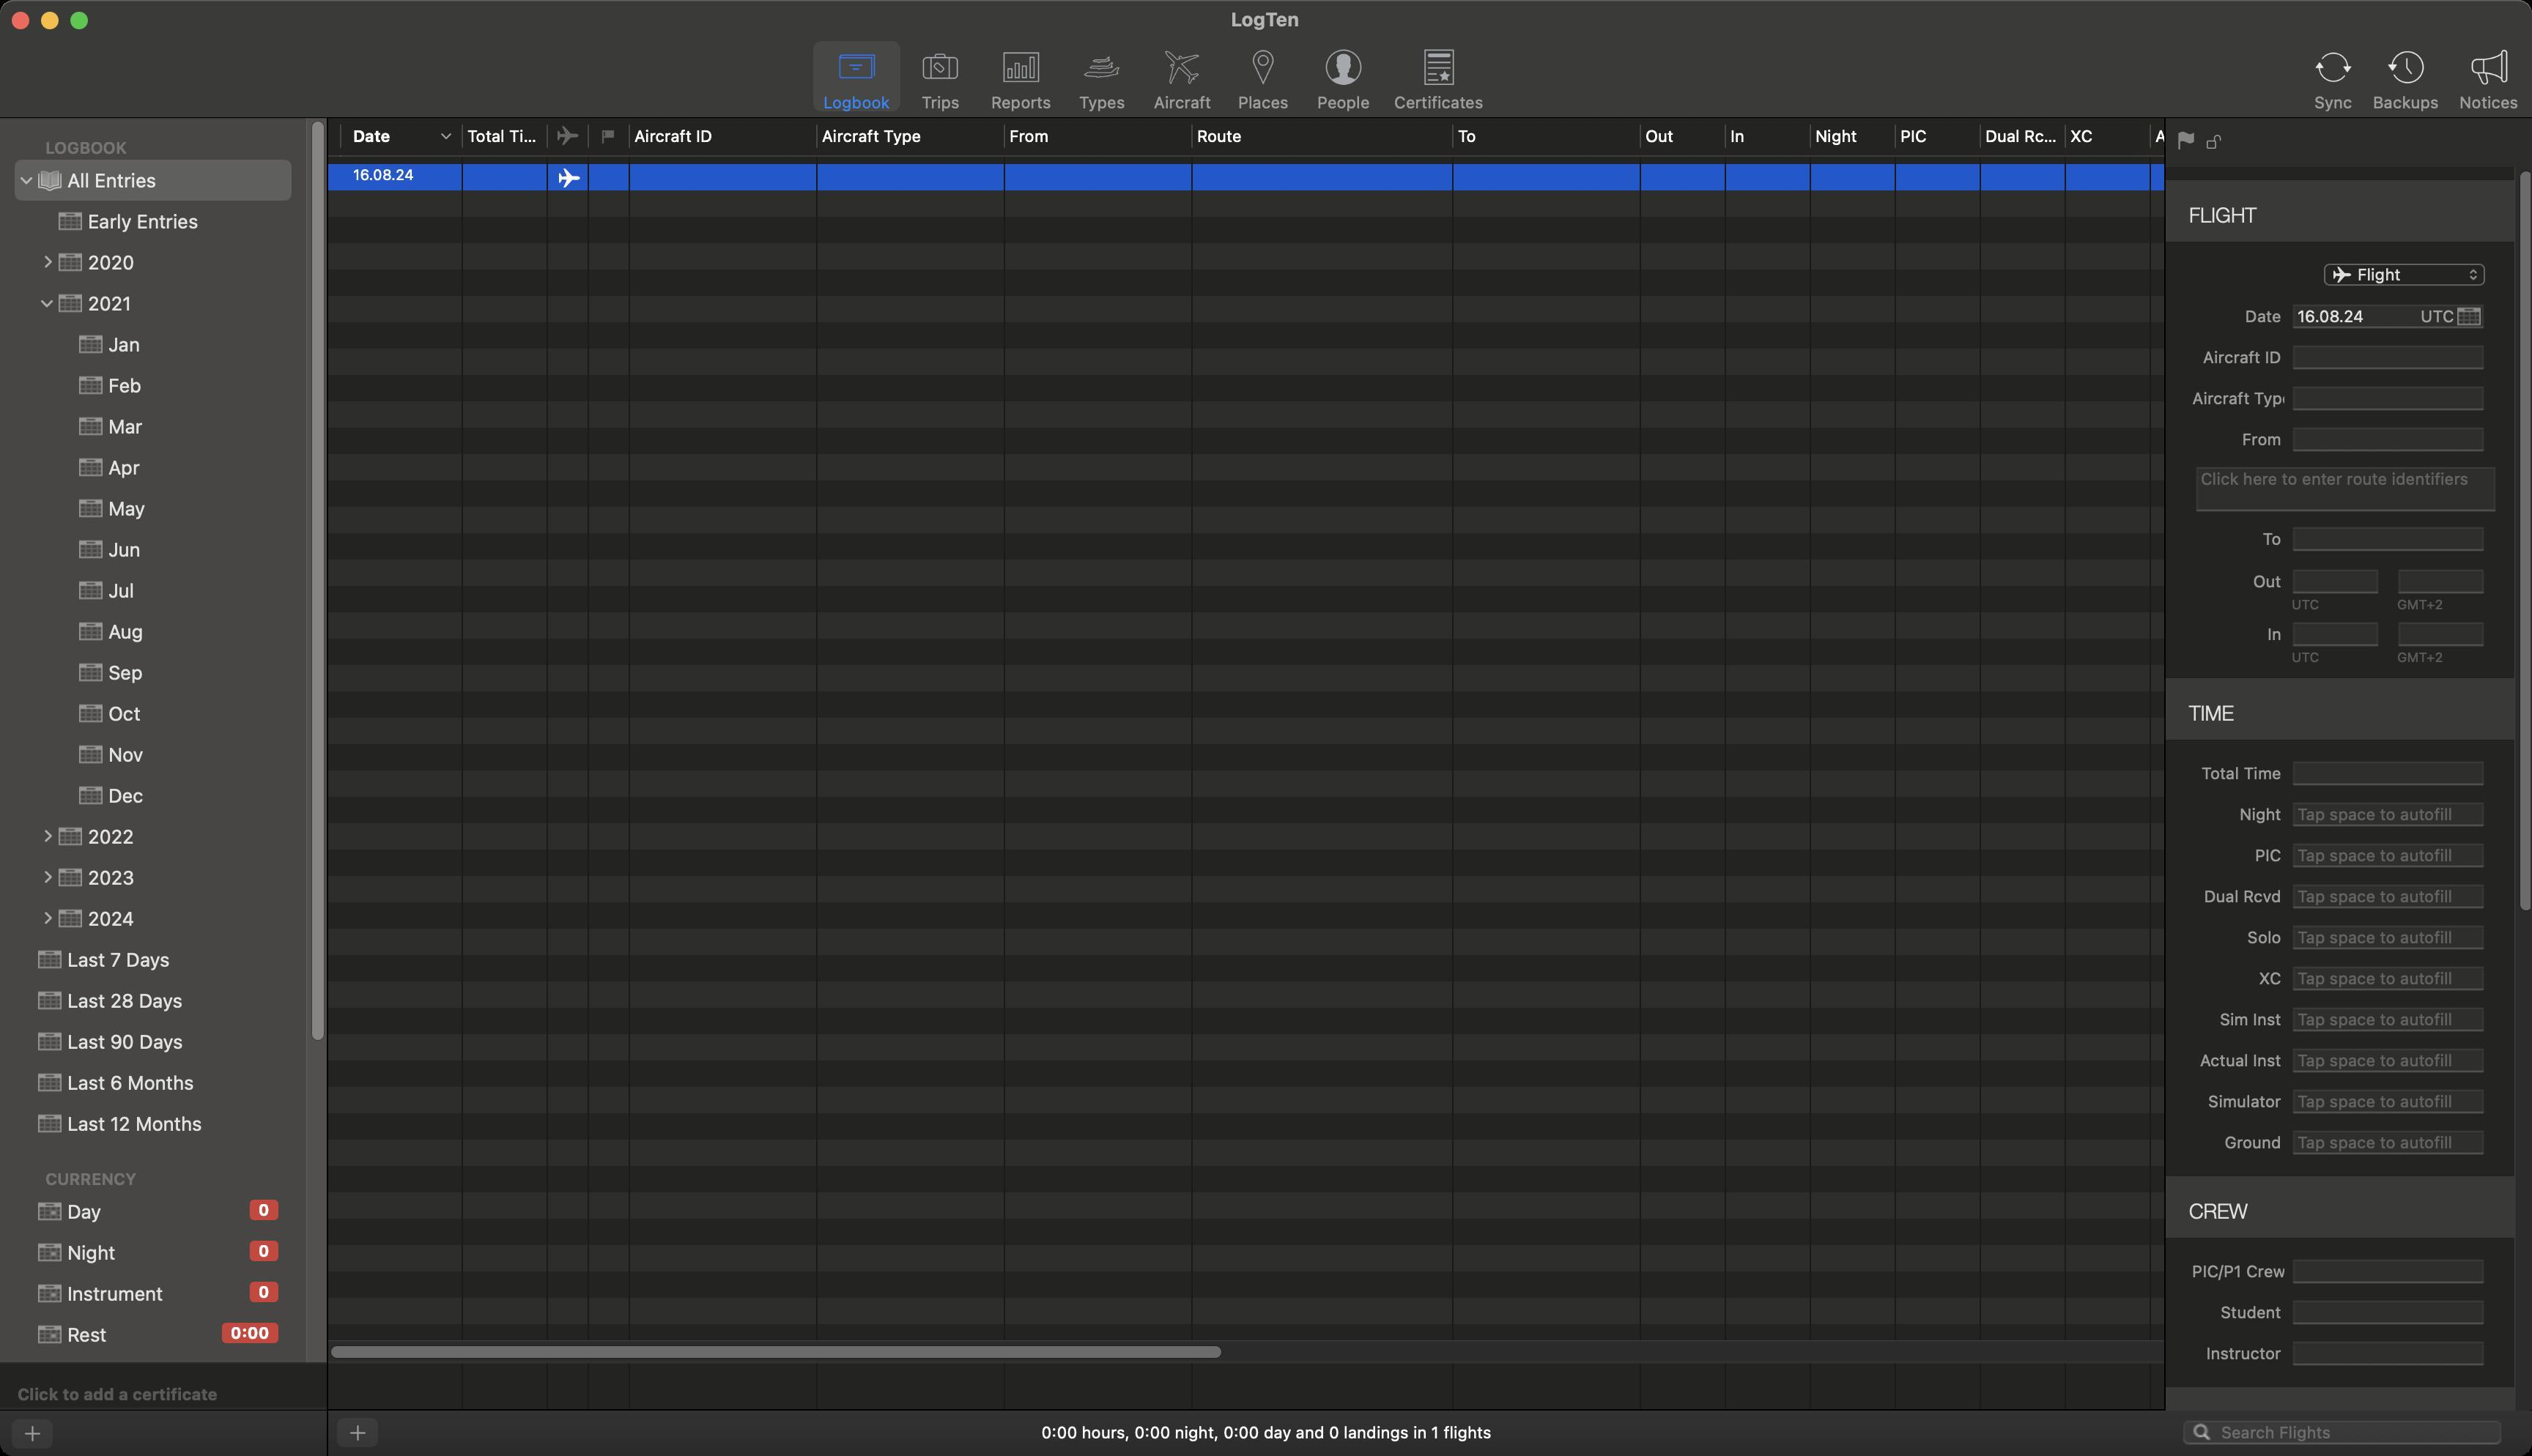
Accessibility tree:
{"name": "LogTen", "role": "AXWindow", "description": null, "role_description": "standard window", "value": null, "position": "0.00;38.00", "size": "1728;994", "children": [{"name": null, "role": "AXSplitGroup", "description": null, "role_description": "split group", "value": null, "position": "0.00;80.00", "size": "1728;914", "children": [{"name": null, "role": "AXGroup", "description": null, "role_description": "group", "value": null, "position": "-7.00;928.00", "size": "234;4", "children": []}, {"name": null, "role": "AXScrollArea", "description": null, "role_description": "scroll area", "value": null, "position": "0.00;80.00", "size": "224;850", "children": [{"name": null, "role": "AXOutline", "description": null, "role_description": "outline", "value": null, "position": "0.00;80.00", "size": "209;1143", "children": [{"name": null, "role": "AXRow", "description": null, "role_description": "outline row", "value": null, "position": "0.00;90.00", "size": "209;19", "children": [{"name": null, "role": "AXStaticText", "description": null, "role_description": "text", "value": "LOGBOOK", "position": "29.00;90.00", "size": "164;19", "children": []}]}, {"name": null, "role": "AXRow", "description": null, "role_description": "outline row", "value": null, "position": "0.00;109.00", "size": "209;28", "children": [{"name": null, "role": "AXGroup", "description": null, "role_description": "group", "value": null, "position": "10.00;109.00", "size": "189;28", "children": [{"name": null, "role": "AXDisclosureTriangle", "description": null, "role_description": "disclosure triangle", "value": 1, "position": "12.00;109.00", "size": "13;28", "children": []}, {"name": null, "role": "AXStaticText", "description": null, "role_description": "text", "value": "All Entries", "position": "25.00;109.00", "size": "168;28", "children": []}]}]}, {"name": null, "role": "AXRow", "description": null, "role_description": "outline row", "value": null, "position": "0.00;137.00", "size": "209;28", "children": [{"name": null, "role": "AXStaticText", "description": null, "role_description": "text", "value": "Early Entries", "position": "39.00;137.00", "size": "154;28", "children": []}]}, {"name": null, "role": "AXRow", "description": null, "role_description": "outline row", "value": null, "position": "0.00;165.00", "size": "209;28", "children": [{"name": null, "role": "AXGroup", "description": null, "role_description": "group", "value": null, "position": "10.00;165.00", "size": "189;28", "children": [{"name": null, "role": "AXDisclosureTriangle", "description": null, "role_description": "disclosure triangle", "value": 0, "position": "26.00;165.00", "size": "13;28", "children": []}, {"name": null, "role": "AXStaticText", "description": null, "role_description": "text", "value": "2020", "position": "39.00;165.00", "size": "154;28", "children": []}]}]}, {"name": null, "role": "AXRow", "description": null, "role_description": "outline row", "value": null, "position": "0.00;193.00", "size": "209;28", "children": [{"name": null, "role": "AXGroup", "description": null, "role_description": "group", "value": null, "position": "10.00;193.00", "size": "189;28", "children": [{"name": null, "role": "AXDisclosureTriangle", "description": null, "role_description": "disclosure triangle", "value": 1, "position": "26.00;193.00", "size": "13;28", "children": []}, {"name": null, "role": "AXStaticText", "description": null, "role_description": "text", "value": "2021", "position": "39.00;193.00", "size": "154;28", "children": []}]}]}, {"name": null, "role": "AXRow", "description": null, "role_description": "outline row", "value": null, "position": "0.00;221.00", "size": "209;28", "children": [{"name": null, "role": "AXStaticText", "description": null, "role_description": "text", "value": "Jan", "position": "53.00;221.00", "size": "140;28", "children": []}]}, {"name": null, "role": "AXRow", "description": null, "role_description": "outline row", "value": null, "position": "0.00;249.00", "size": "209;28", "children": [{"name": null, "role": "AXStaticText", "description": null, "role_description": "text", "value": "Feb", "position": "53.00;249.00", "size": "140;28", "children": []}]}, {"name": null, "role": "AXRow", "description": null, "role_description": "outline row", "value": null, "position": "0.00;277.00", "size": "209;28", "children": [{"name": null, "role": "AXStaticText", "description": null, "role_description": "text", "value": "Mar", "position": "53.00;277.00", "size": "140;28", "children": []}]}, {"name": null, "role": "AXRow", "description": null, "role_description": "outline row", "value": null, "position": "0.00;305.00", "size": "209;28", "children": [{"name": null, "role": "AXStaticText", "description": null, "role_description": "text", "value": "Apr", "position": "53.00;305.00", "size": "140;28", "children": []}]}, {"name": null, "role": "AXRow", "description": null, "role_description": "outline row", "value": null, "position": "0.00;333.00", "size": "209;28", "children": [{"name": null, "role": "AXStaticText", "description": null, "role_description": "text", "value": "May", "position": "53.00;333.00", "size": "140;28", "children": []}]}, {"name": null, "role": "AXRow", "description": null, "role_description": "outline row", "value": null, "position": "0.00;361.00", "size": "209;28", "children": [{"name": null, "role": "AXStaticText", "description": null, "role_description": "text", "value": "Jun", "position": "53.00;361.00", "size": "140;28", "children": []}]}, {"name": null, "role": "AXRow", "description": null, "role_description": "outline row", "value": null, "position": "0.00;389.00", "size": "209;28", "children": [{"name": null, "role": "AXStaticText", "description": null, "role_description": "text", "value": "Jul", "position": "53.00;389.00", "size": "140;28", "children": []}]}, {"name": null, "role": "AXRow", "description": null, "role_description": "outline row", "value": null, "position": "0.00;417.00", "size": "209;28", "children": [{"name": null, "role": "AXStaticText", "description": null, "role_description": "text", "value": "Aug", "position": "53.00;417.00", "size": "140;28", "children": []}]}, {"name": null, "role": "AXRow", "description": null, "role_description": "outline row", "value": null, "position": "0.00;445.00", "size": "209;28", "children": [{"name": null, "role": "AXStaticText", "description": null, "role_description": "text", "value": "Sep", "position": "53.00;445.00", "size": "140;28", "children": []}]}, {"name": null, "role": "AXRow", "description": null, "role_description": "outline row", "value": null, "position": "0.00;473.00", "size": "209;28", "children": [{"name": null, "role": "AXStaticText", "description": null, "role_description": "text", "value": "Oct", "position": "53.00;473.00", "size": "140;28", "children": []}]}, {"name": null, "role": "AXRow", "description": null, "role_description": "outline row", "value": null, "position": "0.00;501.00", "size": "209;28", "children": [{"name": null, "role": "AXStaticText", "description": null, "role_description": "text", "value": "Nov", "position": "53.00;501.00", "size": "140;28", "children": []}]}, {"name": null, "role": "AXRow", "description": null, "role_description": "outline row", "value": null, "position": "0.00;529.00", "size": "209;28", "children": [{"name": null, "role": "AXStaticText", "description": null, "role_description": "text", "value": "Dec", "position": "53.00;529.00", "size": "140;28", "children": []}]}, {"name": null, "role": "AXRow", "description": null, "role_description": "outline row", "value": null, "position": "0.00;557.00", "size": "209;28", "children": [{"name": null, "role": "AXGroup", "description": null, "role_description": "group", "value": null, "position": "10.00;557.00", "size": "189;28", "children": [{"name": null, "role": "AXDisclosureTriangle", "description": null, "role_description": "disclosure triangle", "value": 0, "position": "26.00;557.00", "size": "13;28", "children": []}, {"name": null, "role": "AXStaticText", "description": null, "role_description": "text", "value": "2022", "position": "39.00;557.00", "size": "154;28", "children": []}]}]}, {"name": null, "role": "AXRow", "description": null, "role_description": "outline row", "value": null, "position": "0.00;585.00", "size": "209;28", "children": [{"name": null, "role": "AXGroup", "description": null, "role_description": "group", "value": null, "position": "10.00;585.00", "size": "189;28", "children": [{"name": null, "role": "AXDisclosureTriangle", "description": null, "role_description": "disclosure triangle", "value": 0, "position": "26.00;585.00", "size": "13;28", "children": []}, {"name": null, "role": "AXStaticText", "description": null, "role_description": "text", "value": "2023", "position": "39.00;585.00", "size": "154;28", "children": []}]}]}, {"name": null, "role": "AXRow", "description": null, "role_description": "outline row", "value": null, "position": "0.00;613.00", "size": "209;28", "children": [{"name": null, "role": "AXGroup", "description": null, "role_description": "group", "value": null, "position": "10.00;613.00", "size": "189;28", "children": [{"name": null, "role": "AXDisclosureTriangle", "description": null, "role_description": "disclosure triangle", "value": 0, "position": "26.00;613.00", "size": "13;28", "children": []}, {"name": null, "role": "AXStaticText", "description": null, "role_description": "text", "value": "2024", "position": "39.00;613.00", "size": "154;28", "children": []}]}]}, {"name": null, "role": "AXRow", "description": null, "role_description": "outline row", "value": null, "position": "0.00;641.00", "size": "209;28", "children": [{"name": null, "role": "AXStaticText", "description": null, "role_description": "text", "value": "Last 7 Days", "position": "25.00;641.00", "size": "168;28", "children": []}]}, {"name": null, "role": "AXRow", "description": null, "role_description": "outline row", "value": null, "position": "0.00;669.00", "size": "209;28", "children": [{"name": null, "role": "AXStaticText", "description": null, "role_description": "text", "value": "Last 28 Days", "position": "25.00;669.00", "size": "168;28", "children": []}]}, {"name": null, "role": "AXRow", "description": null, "role_description": "outline row", "value": null, "position": "0.00;697.00", "size": "209;28", "children": [{"name": null, "role": "AXStaticText", "description": null, "role_description": "text", "value": "Last 90 Days", "position": "25.00;697.00", "size": "168;28", "children": []}]}, {"name": null, "role": "AXRow", "description": null, "role_description": "outline row", "value": null, "position": "0.00;725.00", "size": "209;28", "children": [{"name": null, "role": "AXStaticText", "description": null, "role_description": "text", "value": "Last 6 Months", "position": "25.00;725.00", "size": "168;28", "children": []}]}, {"name": null, "role": "AXRow", "description": null, "role_description": "outline row", "value": null, "position": "0.00;753.00", "size": "209;28", "children": [{"name": null, "role": "AXStaticText", "description": null, "role_description": "text", "value": "Last 12 Months", "position": "25.00;753.00", "size": "168;28", "children": []}]}, {"name": null, "role": "AXRow", "description": null, "role_description": "outline row", "value": null, "position": "0.00;794.00", "size": "209;19", "children": [{"name": null, "role": "AXStaticText", "description": null, "role_description": "text", "value": "CURRENCY", "position": "29.00;794.00", "size": "164;19", "children": []}]}, {"name": null, "role": "AXRow", "description": null, "role_description": "outline row", "value": null, "position": "0.00;813.00", "size": "209;28", "children": [{"name": null, "role": "AXStaticText", "description": null, "role_description": "text", "value": "Day", "position": "25.00;813.00", "size": "168;28", "children": []}]}, {"name": null, "role": "AXRow", "description": null, "role_description": "outline row", "value": null, "position": "0.00;841.00", "size": "209;28", "children": [{"name": null, "role": "AXStaticText", "description": null, "role_description": "text", "value": "Night", "position": "25.00;841.00", "size": "168;28", "children": []}]}, {"name": null, "role": "AXRow", "description": null, "role_description": "outline row", "value": null, "position": "0.00;869.00", "size": "209;28", "children": [{"name": null, "role": "AXStaticText", "description": null, "role_description": "text", "value": "Instrument", "position": "25.00;869.00", "size": "168;28", "children": []}]}, {"name": null, "role": "AXRow", "description": null, "role_description": "outline row", "value": null, "position": "0.00;897.00", "size": "209;28", "children": [{"name": null, "role": "AXStaticText", "description": null, "role_description": "text", "value": "Rest", "position": "25.00;897.00", "size": "168;28", "children": []}]}, {"name": null, "role": "AXRow", "description": null, "role_description": "outline row", "value": null, "position": "0.00;938.00", "size": "209;19", "children": [{"name": null, "role": "AXStaticText", "description": null, "role_description": "text", "value": "LIMITS", "position": "29.00;938.00", "size": "164;19", "children": []}]}, {"name": null, "role": "AXRow", "description": null, "role_description": "outline row", "value": null, "position": "0.00;957.00", "size": "209;28", "children": [{"name": null, "role": "AXStaticText", "description": null, "role_description": "text", "value": "Daily Limit (9 hours)", "position": "25.00;957.00", "size": "168;28", "children": []}]}, {"name": null, "role": "AXRow", "description": null, "role_description": "outline row", "value": null, "position": "0.00;985.00", "size": "209;28", "children": [{"name": null, "role": "AXStaticText", "description": null, "role_description": "text", "value": "100 in 672 Hours", "position": "25.00;985.00", "size": "168;28", "children": []}]}, {"name": null, "role": "AXRow", "description": null, "role_description": "outline row", "value": null, "position": "0.00;1013.00", "size": "209;28", "children": [{"name": null, "role": "AXStaticText", "description": null, "role_description": "text", "value": "365 Days", "position": "25.00;1013.00", "size": "168;28", "children": []}]}, {"name": null, "role": "AXRow", "description": null, "role_description": "outline row", "value": null, "position": "0.00;1041.00", "size": "209;28", "children": [{"name": null, "role": "AXStaticText", "description": null, "role_description": "text", "value": "28 Days", "position": "25.00;1041.00", "size": "168;28", "children": []}]}, {"name": null, "role": "AXRow", "description": null, "role_description": "outline row", "value": null, "position": "0.00;1069.00", "size": "209;28", "children": [{"name": null, "role": "AXStaticText", "description": null, "role_description": "text", "value": "12 Months", "position": "25.00;1069.00", "size": "168;28", "children": []}]}, {"name": null, "role": "AXRow", "description": null, "role_description": "outline row", "value": null, "position": "0.00;1097.00", "size": "209;28", "children": [{"name": null, "role": "AXStaticText", "description": null, "role_description": "text", "value": "168 Hours - Duty", "position": "25.00;1097.00", "size": "168;28", "children": []}]}, {"name": null, "role": "AXRow", "description": null, "role_description": "outline row", "value": null, "position": "0.00;1125.00", "size": "209;28", "children": [{"name": null, "role": "AXStaticText", "description": null, "role_description": "text", "value": "672 Hours - Duty", "position": "25.00;1125.00", "size": "168;28", "children": []}]}, {"name": null, "role": "AXRow", "description": null, "role_description": "outline row", "value": null, "position": "0.00;1153.00", "size": "209;28", "children": [{"name": null, "role": "AXStaticText", "description": null, "role_description": "text", "value": "Daily Dual Given", "position": "25.00;1153.00", "size": "168;28", "children": []}]}, {"name": null, "role": "AXRow", "description": null, "role_description": "outline row", "value": null, "position": "0.00;1194.00", "size": "209;19", "children": [{"name": null, "role": "AXStaticText", "description": null, "role_description": "text", "value": "SMART GROUPS", "position": "29.00;1194.00", "size": "164;19", "children": []}]}, {"name": null, "role": "AXColumn", "description": null, "role_description": "column", "value": null, "position": "10.00;80.00", "size": "189;1143", "children": []}]}, {"name": null, "role": "AXScrollBar", "description": null, "role_description": "scroll bar", "value": 0.0, "position": "209.00;80.00", "size": "15;850", "children": [{"name": null, "role": "AXValueIndicator", "description": null, "role_description": "value indicator", "value": 0.0, "position": "209.00;82.00", "size": "15;629", "children": []}, {"name": null, "role": "AXButton", "description": null, "role_description": "increment arrow button", "value": null, "position": "209.00;80.00", "size": "0;0", "children": []}, {"name": null, "role": "AXButton", "description": null, "role_description": "decrement arrow button", "value": null, "position": "209.00;80.00", "size": "0;0", "children": []}, {"name": null, "role": "AXButton", "description": null, "role_description": "increment page button", "value": null, "position": "209.00;711.50", "size": "15;218", "children": []}, {"name": null, "role": "AXButton", "description": null, "role_description": "decrement page button", "value": null, "position": "209.00;80.00", "size": "15;2", "children": []}]}]}, {"name": null, "role": "AXScrollArea", "description": null, "role_description": "scroll area", "value": null, "position": "-2.00;931.00", "size": "227;30", "children": [{"name": null, "role": "AXOutline", "description": null, "role_description": "outline", "value": null, "position": "-2.00;931.00", "size": "227;30", "children": [{"name": null, "role": "AXColumn", "description": null, "role_description": "column", "value": null, "position": "8.00;931.00", "size": "207;30", "children": []}]}]}, {"name": null, "role": "AXGroup", "description": null, "role_description": "group", "value": null, "position": "-3.00;928.00", "size": "227;66", "children": [{"name": null, "role": "AXStaticText", "description": null, "role_description": "text", "value": "", "position": "10.00;933.00", "size": "182;14", "children": []}, {"name": "", "role": "AXButton", "description": "follow link", "role_description": "button", "value": null, "position": "1.00;931.00", "size": "216;29", "children": []}, {"name": null, "role": "AXStaticText", "description": null, "role_description": "text", "value": "", "position": "10.00;945.00", "size": "182;14", "children": []}, {"name": "", "role": "AXMenuButton", "description": "add", "role_description": "menu button", "value": null, "position": "6.00;967.00", "size": "32;25", "children": []}]}, {"name": null, "role": "AXSplitter", "description": null, "role_description": "splitter", "value": 223.0, "position": "223.00;80.00", "size": "1;914", "children": []}, {"name": null, "role": "AXSplitGroup", "description": null, "role_description": "split group", "value": null, "position": "224.00;80.00", "size": "1503;883", "children": [{"name": null, "role": "AXSplitGroup", "description": null, "role_description": "split group", "value": null, "position": "224.00;80.00", "size": "1253;883", "children": [{"name": null, "role": "AXScrollArea", "description": null, "role_description": "scroll area", "value": null, "position": "223.00;931.00", "size": "1255;31", "children": [{"name": null, "role": "AXTable", "description": null, "role_description": "table", "value": null, "position": "223.00;931.00", "size": "2575;33", "children": [{"name": null, "role": "AXRow", "description": null, "role_description": "table row", "value": null, "position": "223.00;936.00", "size": "2575;18", "children": [{"name": null, "role": "AXTextField", "description": null, "role_description": "text field", "value": "", "position": "239.00;937.00", "size": "75;16", "children": []}, {"name": null, "role": "AXTextField", "description": null, "role_description": "text field", "value": "", "position": "317.00;937.00", "size": "55;16", "children": []}, {"name": null, "role": "AXTextField", "description": null, "role_description": "text field", "value": "", "position": "375.00;937.00", "size": "25;16", "children": []}, {"name": null, "role": "AXTextField", "description": null, "role_description": "text field", "value": "", "position": "403.00;937.00", "size": "25;16", "children": []}, {"name": null, "role": "AXTextField", "description": null, "role_description": "text field", "value": "", "position": "431.00;937.00", "size": "125;16", "children": []}, {"name": null, "role": "AXTextField", "description": null, "role_description": "text field", "value": "", "position": "559.00;937.00", "size": "125;16", "children": []}, {"name": null, "role": "AXTextField", "description": null, "role_description": "text field", "value": "", "position": "687.00;937.00", "size": "125;16", "children": []}, {"name": null, "role": "AXTextField", "description": null, "role_description": "text field", "value": "", "position": "815.00;937.00", "size": "175;16", "children": []}, {"name": null, "role": "AXTextField", "description": null, "role_description": "text field", "value": "", "position": "993.00;937.00", "size": "125;16", "children": []}, {"name": null, "role": "AXTextField", "description": null, "role_description": "text field", "value": "", "position": "1121.00;937.00", "size": "55;16", "children": []}, {"name": null, "role": "AXTextField", "description": null, "role_description": "text field", "value": "", "position": "1179.00;937.00", "size": "55;16", "children": []}, {"name": null, "role": "AXTextField", "description": null, "role_description": "text field", "value": "", "position": "1237.00;937.00", "size": "55;16", "children": []}, {"name": null, "role": "AXTextField", "description": null, "role_description": "text field", "value": "", "position": "1295.00;937.00", "size": "55;16", "children": []}, {"name": null, "role": "AXTextField", "description": null, "role_description": "text field", "value": "", "position": "1353.00;937.00", "size": "55;16", "children": []}, {"name": null, "role": "AXTextField", "description": null, "role_description": "text field", "value": "", "position": "1411.00;937.00", "size": "55;16", "children": []}, {"name": null, "role": "AXTextField", "description": null, "role_description": "text field", "value": "", "position": "1469.00;937.00", "size": "55;16", "children": []}, {"name": null, "role": "AXTextField", "description": null, "role_description": "text field", "value": "", "position": "1527.00;937.00", "size": "55;16", "children": []}, {"name": null, "role": "AXTextField", "description": null, "role_description": "text field", "value": "", "position": "1585.00;937.00", "size": "55;16", "children": []}, {"name": null, "role": "AXTextField", "description": null, "role_description": "text field", "value": "", "position": "1643.00;937.00", "size": "55;16", "children": []}, {"name": null, "role": "AXTextField", "description": null, "role_description": "text field", "value": "", "position": "1701.00;937.00", "size": "55;16", "children": []}, {"name": null, "role": "AXTextField", "description": null, "role_description": "text field", "value": "", "position": "1759.00;937.00", "size": "55;16", "children": []}, {"name": null, "role": "AXTextField", "description": null, "role_description": "text field", "value": "", "position": "1817.00;937.00", "size": "55;16", "children": []}, {"name": null, "role": "AXTextField", "description": null, "role_description": "text field", "value": "", "position": "1875.00;937.00", "size": "55;16", "children": []}, {"name": null, "role": "AXTextField", "description": null, "role_description": "text field", "value": "", "position": "1933.00;937.00", "size": "55;16", "children": []}, {"name": null, "role": "AXTextField", "description": null, "role_description": "text field", "value": "", "position": "1991.00;937.00", "size": "55;16", "children": []}, {"name": null, "role": "AXTextField", "description": null, "role_description": "text field", "value": "", "position": "2049.00;937.00", "size": "55;16", "children": []}, {"name": null, "role": "AXTextField", "description": null, "role_description": "text field", "value": "", "position": "2107.00;937.00", "size": "55;16", "children": []}, {"name": null, "role": "AXTextField", "description": null, "role_description": "text field", "value": "", "position": "2165.00;937.00", "size": "125;16", "children": []}, {"name": null, "role": "AXTextField", "description": null, "role_description": "text field", "value": "", "position": "2293.00;937.00", "size": "125;16", "children": []}, {"name": null, "role": "AXTextField", "description": null, "role_description": "text field", "value": "", "position": "2421.00;937.00", "size": "125;16", "children": []}, {"name": null, "role": "AXTextField", "description": null, "role_description": "text field", "value": "", "position": "2549.00;937.00", "size": "175;16", "children": []}, {"name": null, "role": "AXTextField", "description": null, "role_description": "text field", "value": "", "position": "2727.00;937.00", "size": "55;16", "children": []}]}, {"name": null, "role": "AXColumn", "description": null, "role_description": "column", "value": null, "position": "233.00;931.00", "size": "83;33", "children": []}, {"name": null, "role": "AXColumn", "description": null, "role_description": "column", "value": null, "position": "316.00;931.00", "size": "58;33", "children": []}, {"name": null, "role": "AXColumn", "description": null, "role_description": "column", "value": null, "position": "374.00;931.00", "size": "28;33", "children": []}, {"name": null, "role": "AXColumn", "description": null, "role_description": "column", "value": null, "position": "402.00;931.00", "size": "28;33", "children": []}, {"name": null, "role": "AXColumn", "description": null, "role_description": "column", "value": null, "position": "430.00;931.00", "size": "128;33", "children": []}, {"name": null, "role": "AXColumn", "description": null, "role_description": "column", "value": null, "position": "558.00;931.00", "size": "128;33", "children": []}, {"name": null, "role": "AXColumn", "description": null, "role_description": "column", "value": null, "position": "686.00;931.00", "size": "128;33", "children": []}, {"name": null, "role": "AXColumn", "description": null, "role_description": "column", "value": null, "position": "814.00;931.00", "size": "178;33", "children": []}, {"name": null, "role": "AXColumn", "description": null, "role_description": "column", "value": null, "position": "992.00;931.00", "size": "128;33", "children": []}, {"name": null, "role": "AXColumn", "description": null, "role_description": "column", "value": null, "position": "1120.00;931.00", "size": "58;33", "children": []}, {"name": null, "role": "AXColumn", "description": null, "role_description": "column", "value": null, "position": "1178.00;931.00", "size": "58;33", "children": []}, {"name": null, "role": "AXColumn", "description": null, "role_description": "column", "value": null, "position": "1236.00;931.00", "size": "58;33", "children": []}, {"name": null, "role": "AXColumn", "description": null, "role_description": "column", "value": null, "position": "1294.00;931.00", "size": "58;33", "children": []}, {"name": null, "role": "AXColumn", "description": null, "role_description": "column", "value": null, "position": "1352.00;931.00", "size": "58;33", "children": []}, {"name": null, "role": "AXColumn", "description": null, "role_description": "column", "value": null, "position": "1410.00;931.00", "size": "58;33", "children": []}, {"name": null, "role": "AXColumn", "description": null, "role_description": "column", "value": null, "position": "1468.00;931.00", "size": "58;33", "children": []}, {"name": null, "role": "AXColumn", "description": null, "role_description": "column", "value": null, "position": "1526.00;931.00", "size": "58;33", "children": []}, {"name": null, "role": "AXColumn", "description": null, "role_description": "column", "value": null, "position": "1584.00;931.00", "size": "58;33", "children": []}, {"name": null, "role": "AXColumn", "description": null, "role_description": "column", "value": null, "position": "1642.00;931.00", "size": "58;33", "children": []}, {"name": null, "role": "AXColumn", "description": null, "role_description": "column", "value": null, "position": "1700.00;931.00", "size": "58;33", "children": []}, {"name": null, "role": "AXColumn", "description": null, "role_description": "column", "value": null, "position": "1758.00;931.00", "size": "58;33", "children": []}, {"name": null, "role": "AXColumn", "description": null, "role_description": "column", "value": null, "position": "1816.00;931.00", "size": "58;33", "children": []}, {"name": null, "role": "AXColumn", "description": null, "role_description": "column", "value": null, "position": "1874.00;931.00", "size": "58;33", "children": []}, {"name": null, "role": "AXColumn", "description": null, "role_description": "column", "value": null, "position": "1932.00;931.00", "size": "58;33", "children": []}, {"name": null, "role": "AXColumn", "description": null, "role_description": "column", "value": null, "position": "1990.00;931.00", "size": "58;33", "children": []}, {"name": null, "role": "AXColumn", "description": null, "role_description": "column", "value": null, "position": "2048.00;931.00", "size": "58;33", "children": []}, {"name": null, "role": "AXColumn", "description": null, "role_description": "column", "value": null, "position": "2106.00;931.00", "size": "58;33", "children": []}, {"name": null, "role": "AXColumn", "description": null, "role_description": "column", "value": null, "position": "2164.00;931.00", "size": "128;33", "children": []}, {"name": null, "role": "AXColumn", "description": null, "role_description": "column", "value": null, "position": "2292.00;931.00", "size": "128;33", "children": []}, {"name": null, "role": "AXColumn", "description": null, "role_description": "column", "value": null, "position": "2420.00;931.00", "size": "128;33", "children": []}, {"name": null, "role": "AXColumn", "description": null, "role_description": "column", "value": null, "position": "2548.00;931.00", "size": "178;33", "children": []}, {"name": null, "role": "AXColumn", "description": null, "role_description": "column", "value": null, "position": "2726.00;931.00", "size": "62;33", "children": []}]}]}, {"name": null, "role": "AXScrollArea", "description": null, "role_description": "scroll area", "value": null, "position": "223.00;79.00", "size": "1255;851", "children": [{"name": null, "role": "AXTable", "description": null, "role_description": "table", "value": null, "position": "223.00;107.00", "size": "2575;808", "children": [{"name": null, "role": "AXRow", "description": null, "role_description": "table row", "value": null, "position": "223.00;112.00", "size": "2575;18", "children": [{"name": null, "role": "AXTextField", "description": null, "role_description": "text field", "value": "16.08.24", "position": "239.00;113.00", "size": "75;16", "children": []}, {"name": null, "role": "AXTextField", "description": null, "role_description": "text field", "value": "", "position": "317.00;113.00", "size": "55;16", "children": []}, {"name": null, "role": "AXImage", "description": "airplane mode", "role_description": "image", "value": null, "position": "375.00;113.00", "size": "25;16", "children": []}, {"name": null, "role": "AXImage", "description": "", "role_description": "image", "value": null, "position": "403.00;113.00", "size": "25;16", "children": []}, {"name": null, "role": "AXTextField", "description": null, "role_description": "text field", "value": "", "position": "431.00;113.00", "size": "125;16", "children": []}, {"name": null, "role": "AXTextField", "description": null, "role_description": "text field", "value": "", "position": "559.00;113.00", "size": "125;16", "children": []}, {"name": null, "role": "AXTextField", "description": null, "role_description": "text field", "value": "", "position": "687.00;113.00", "size": "125;16", "children": []}, {"name": null, "role": "AXStaticText", "description": null, "role_description": "text", "value": null, "position": "815.00;113.00", "size": "175;16", "children": []}, {"name": null, "role": "AXTextField", "description": null, "role_description": "text field", "value": "", "position": "993.00;113.00", "size": "125;16", "children": []}, {"name": null, "role": "AXTextField", "description": null, "role_description": "text field", "value": "", "position": "1121.00;113.00", "size": "55;16", "children": []}, {"name": null, "role": "AXTextField", "description": null, "role_description": "text field", "value": "", "position": "1179.00;113.00", "size": "55;16", "children": []}, {"name": null, "role": "AXTextField", "description": null, "role_description": "text field", "value": "", "position": "1237.00;113.00", "size": "55;16", "children": []}, {"name": null, "role": "AXTextField", "description": null, "role_description": "text field", "value": "", "position": "1295.00;113.00", "size": "55;16", "children": []}, {"name": null, "role": "AXTextField", "description": null, "role_description": "text field", "value": "", "position": "1353.00;113.00", "size": "55;16", "children": []}, {"name": null, "role": "AXTextField", "description": null, "role_description": "text field", "value": "", "position": "1411.00;113.00", "size": "55;16", "children": []}, {"name": null, "role": "AXTextField", "description": null, "role_description": "text field", "value": "", "position": "1469.00;113.00", "size": "55;16", "children": []}, {"name": null, "role": "AXTextField", "description": null, "role_description": "text field", "value": "", "position": "1527.00;113.00", "size": "55;16", "children": []}, {"name": null, "role": "AXTextField", "description": null, "role_description": "text field", "value": "", "position": "1585.00;113.00", "size": "55;16", "children": []}, {"name": null, "role": "AXTextField", "description": null, "role_description": "text field", "value": "", "position": "1643.00;113.00", "size": "55;16", "children": []}, {"name": null, "role": "AXTextField", "description": null, "role_description": "text field", "value": "", "position": "1701.00;113.00", "size": "55;16", "children": []}, {"name": null, "role": "AXTextField", "description": null, "role_description": "text field", "value": "", "position": "1759.00;113.00", "size": "55;16", "children": []}, {"name": null, "role": "AXTextField", "description": null, "role_description": "text field", "value": "", "position": "1817.00;113.00", "size": "55;16", "children": []}, {"name": null, "role": "AXTextField", "description": null, "role_description": "text field", "value": "", "position": "1875.00;113.00", "size": "55;16", "children": []}, {"name": null, "role": "AXTextField", "description": null, "role_description": "text field", "value": "", "position": "1933.00;113.00", "size": "55;16", "children": []}, {"name": null, "role": "AXTextField", "description": null, "role_description": "text field", "value": "", "position": "1991.00;113.00", "size": "55;16", "children": []}, {"name": null, "role": "AXTextField", "description": null, "role_description": "text field", "value": "", "position": "2049.00;113.00", "size": "55;16", "children": []}, {"name": null, "role": "AXTextField", "description": null, "role_description": "text field", "value": "", "position": "2107.00;113.00", "size": "55;16", "children": []}, {"name": null, "role": "AXTextField", "description": null, "role_description": "text field", "value": "", "position": "2165.00;113.00", "size": "125;16", "children": []}, {"name": null, "role": "AXTextField", "description": null, "role_description": "text field", "value": "", "position": "2293.00;113.00", "size": "125;16", "children": []}, {"name": null, "role": "AXTextField", "description": null, "role_description": "text field", "value": "", "position": "2421.00;113.00", "size": "125;16", "children": []}, {"name": null, "role": "AXTextField", "description": null, "role_description": "text field", "value": "", "position": "2549.00;113.00", "size": "175;16", "children": []}, {"name": "", "role": "AXCheckBox", "description": null, "role_description": "checkbox", "value": 0, "position": "2727.00;113.00", "size": "55;16", "children": []}]}, {"name": null, "role": "AXColumn", "description": null, "role_description": "column", "value": null, "position": "233.00;107.00", "size": "83;808", "children": []}, {"name": null, "role": "AXColumn", "description": null, "role_description": "column", "value": null, "position": "316.00;107.00", "size": "58;808", "children": []}, {"name": null, "role": "AXColumn", "description": null, "role_description": "column", "value": null, "position": "374.00;107.00", "size": "28;808", "children": []}, {"name": null, "role": "AXColumn", "description": null, "role_description": "column", "value": null, "position": "402.00;107.00", "size": "28;808", "children": []}, {"name": null, "role": "AXColumn", "description": null, "role_description": "column", "value": null, "position": "430.00;107.00", "size": "128;808", "children": []}, {"name": null, "role": "AXColumn", "description": null, "role_description": "column", "value": null, "position": "558.00;107.00", "size": "128;808", "children": []}, {"name": null, "role": "AXColumn", "description": null, "role_description": "column", "value": null, "position": "686.00;107.00", "size": "128;808", "children": []}, {"name": null, "role": "AXColumn", "description": null, "role_description": "column", "value": null, "position": "814.00;107.00", "size": "178;808", "children": []}, {"name": null, "role": "AXColumn", "description": null, "role_description": "column", "value": null, "position": "992.00;107.00", "size": "128;808", "children": []}, {"name": null, "role": "AXColumn", "description": null, "role_description": "column", "value": null, "position": "1120.00;107.00", "size": "58;808", "children": []}, {"name": null, "role": "AXColumn", "description": null, "role_description": "column", "value": null, "position": "1178.00;107.00", "size": "58;808", "children": []}, {"name": null, "role": "AXColumn", "description": null, "role_description": "column", "value": null, "position": "1236.00;107.00", "size": "58;808", "children": []}, {"name": null, "role": "AXColumn", "description": null, "role_description": "column", "value": null, "position": "1294.00;107.00", "size": "58;808", "children": []}, {"name": null, "role": "AXColumn", "description": null, "role_description": "column", "value": null, "position": "1352.00;107.00", "size": "58;808", "children": []}, {"name": null, "role": "AXColumn", "description": null, "role_description": "column", "value": null, "position": "1410.00;107.00", "size": "58;808", "children": []}, {"name": null, "role": "AXColumn", "description": null, "role_description": "column", "value": null, "position": "1468.00;107.00", "size": "58;808", "children": []}, {"name": null, "role": "AXColumn", "description": null, "role_description": "column", "value": null, "position": "1526.00;107.00", "size": "58;808", "children": []}, {"name": null, "role": "AXColumn", "description": null, "role_description": "column", "value": null, "position": "1584.00;107.00", "size": "58;808", "children": []}, {"name": null, "role": "AXColumn", "description": null, "role_description": "column", "value": null, "position": "1642.00;107.00", "size": "58;808", "children": []}, {"name": null, "role": "AXColumn", "description": null, "role_description": "column", "value": null, "position": "1700.00;107.00", "size": "58;808", "children": []}, {"name": null, "role": "AXColumn", "description": null, "role_description": "column", "value": null, "position": "1758.00;107.00", "size": "58;808", "children": []}, {"name": null, "role": "AXColumn", "description": null, "role_description": "column", "value": null, "position": "1816.00;107.00", "size": "58;808", "children": []}, {"name": null, "role": "AXColumn", "description": null, "role_description": "column", "value": null, "position": "1874.00;107.00", "size": "58;808", "children": []}, {"name": null, "role": "AXColumn", "description": null, "role_description": "column", "value": null, "position": "1932.00;107.00", "size": "58;808", "children": []}, {"name": null, "role": "AXColumn", "description": null, "role_description": "column", "value": null, "position": "1990.00;107.00", "size": "58;808", "children": []}, {"name": null, "role": "AXColumn", "description": null, "role_description": "column", "value": null, "position": "2048.00;107.00", "size": "58;808", "children": []}, {"name": null, "role": "AXColumn", "description": null, "role_description": "column", "value": null, "position": "2106.00;107.00", "size": "58;808", "children": []}, {"name": null, "role": "AXColumn", "description": null, "role_description": "column", "value": null, "position": "2164.00;107.00", "size": "128;808", "children": []}, {"name": null, "role": "AXColumn", "description": null, "role_description": "column", "value": null, "position": "2292.00;107.00", "size": "128;808", "children": []}, {"name": null, "role": "AXColumn", "description": null, "role_description": "column", "value": null, "position": "2420.00;107.00", "size": "128;808", "children": []}, {"name": null, "role": "AXColumn", "description": null, "role_description": "column", "value": null, "position": "2548.00;107.00", "size": "178;808", "children": []}, {"name": null, "role": "AXColumn", "description": null, "role_description": "column", "value": null, "position": "2726.00;107.00", "size": "62;808", "children": []}, {"name": null, "role": "AXGroup", "description": null, "role_description": "group", "value": null, "position": "223.00;79.00", "size": "2575;28", "children": [{"name": "Date", "role": "AXButton", "description": null, "role_description": "sort button", "value": null, "position": "233.00;79.00", "size": "83;28", "children": []}, {"name": "Total_Time", "role": "AXButton", "description": null, "role_description": "sort button", "value": null, "position": "316.00;79.00", "size": "58;28", "children": []}, {"name": "", "role": "AXButton", "description": null, "role_description": "sort button", "value": null, "position": "374.00;79.00", "size": "28;28", "children": []}, {"name": "", "role": "AXButton", "description": null, "role_description": "sort button", "value": null, "position": "402.00;79.00", "size": "28;28", "children": []}, {"name": "Aircraft_ID", "role": "AXButton", "description": null, "role_description": "sort button", "value": null, "position": "430.00;79.00", "size": "128;28", "children": []}, {"name": "Aircraft_Type", "role": "AXButton", "description": null, "role_description": "sort button", "value": null, "position": "558.00;79.00", "size": "128;28", "children": []}, {"name": "From", "role": "AXButton", "description": null, "role_description": "sort button", "value": null, "position": "686.00;79.00", "size": "128;28", "children": []}, {"name": "Route", "role": "AXButton", "description": null, "role_description": "sort button", "value": null, "position": "814.00;79.00", "size": "178;28", "children": []}, {"name": "To", "role": "AXButton", "description": null, "role_description": "sort button", "value": null, "position": "992.00;79.00", "size": "128;28", "children": []}, {"name": "Out", "role": "AXButton", "description": null, "role_description": "sort button", "value": null, "position": "1120.00;79.00", "size": "58;28", "children": []}, {"name": "In", "role": "AXButton", "description": null, "role_description": "sort button", "value": null, "position": "1178.00;79.00", "size": "58;28", "children": []}, {"name": "Night", "role": "AXButton", "description": null, "role_description": "sort button", "value": null, "position": "1236.00;79.00", "size": "58;28", "children": []}, {"name": "PIC", "role": "AXButton", "description": null, "role_description": "sort button", "value": null, "position": "1294.00;79.00", "size": "58;28", "children": []}, {"name": "Dual_Rcvd", "role": "AXButton", "description": null, "role_description": "sort button", "value": null, "position": "1352.00;79.00", "size": "58;28", "children": []}, {"name": "XC", "role": "AXButton", "description": null, "role_description": "sort button", "value": null, "position": "1410.00;79.00", "size": "58;28", "children": []}, {"name": "Actual_Inst", "role": "AXButton", "description": null, "role_description": "sort button", "value": null, "position": "1468.00;79.00", "size": "58;28", "children": []}, {"name": "Sim_Inst", "role": "AXButton", "description": null, "role_description": "sort button", "value": null, "position": "1526.00;79.00", "size": "58;28", "children": []}, {"name": "Solo", "role": "AXButton", "description": null, "role_description": "sort button", "value": null, "position": "1584.00;79.00", "size": "58;28", "children": []}, {"name": "Simulator", "role": "AXButton", "description": null, "role_description": "sort button", "value": null, "position": "1642.00;79.00", "size": "58;28", "children": []}, {"name": "Ground", "role": "AXButton", "description": null, "role_description": "sort button", "value": null, "position": "1700.00;79.00", "size": "58;28", "children": []}, {"name": "Day_Ldg", "role": "AXButton", "description": null, "role_description": "sort button", "value": null, "position": "1758.00;79.00", "size": "58;28", "children": []}, {"name": "Day_T/O", "role": "AXButton", "description": null, "role_description": "sort button", "value": null, "position": "1816.00;79.00", "size": "58;28", "children": []}, {"name": "Night_Ldg", "role": "AXButton", "description": null, "role_description": "sort button", "value": null, "position": "1874.00;79.00", "size": "58;28", "children": []}, {"name": "Night_T/O", "role": "AXButton", "description": null, "role_description": "sort button", "value": null, "position": "1932.00;79.00", "size": "58;28", "children": []}, {"name": "Holds", "role": "AXButton", "description": null, "role_description": "sort button", "value": null, "position": "1990.00;79.00", "size": "58;28", "children": []}, {"name": "Approach_1", "role": "AXButton", "description": null, "role_description": "sort button", "value": null, "position": "2048.00;79.00", "size": "58;28", "children": []}, {"name": "Approach_2", "role": "AXButton", "description": null, "role_description": "sort button", "value": null, "position": "2106.00;79.00", "size": "58;28", "children": []}, {"name": "PIC/P1_Crew", "role": "AXButton", "description": null, "role_description": "sort button", "value": null, "position": "2164.00;79.00", "size": "128;28", "children": []}, {"name": "Instructor", "role": "AXButton", "description": null, "role_description": "sort button", "value": null, "position": "2292.00;79.00", "size": "128;28", "children": []}, {"name": "Student", "role": "AXButton", "description": null, "role_description": "sort button", "value": null, "position": "2420.00;79.00", "size": "128;28", "children": []}, {"name": "Remarks", "role": "AXButton", "description": null, "role_description": "sort button", "value": null, "position": "2548.00;79.00", "size": "178;28", "children": []}, {"name": "Flight_Review", "role": "AXButton", "description": null, "role_description": "sort button", "value": null, "position": "2726.00;79.00", "size": "62;28", "children": []}]}]}, {"name": null, "role": "AXScrollBar", "description": null, "role_description": "scroll bar", "value": 0.0, "position": "223.00;915.00", "size": "1255;15", "children": [{"name": null, "role": "AXValueIndicator", "description": null, "role_description": "value indicator", "value": 0.0, "position": "225.00;915.00", "size": "610;15", "children": []}, {"name": null, "role": "AXButton", "description": null, "role_description": "increment arrow button", "value": null, "position": "223.00;915.00", "size": "0;0", "children": []}, {"name": null, "role": "AXButton", "description": null, "role_description": "decrement arrow button", "value": null, "position": "223.00;915.00", "size": "0;0", "children": []}, {"name": null, "role": "AXButton", "description": null, "role_description": "increment page button", "value": null, "position": "835.00;915.00", "size": "643;15", "children": []}, {"name": null, "role": "AXButton", "description": null, "role_description": "decrement page button", "value": null, "position": "223.00;915.00", "size": "2;15", "children": []}]}]}, {"name": null, "role": "AXSplitter", "description": null, "role_description": "splitter", "value": 882.0, "position": "224.00;962.00", "size": "1253;1", "children": []}]}, {"name": null, "role": "AXSplitter", "description": null, "role_description": "splitter", "value": 1253.0, "position": "1477.00;80.00", "size": "1;883", "children": []}, {"name": null, "role": "AXList", "description": null, "role_description": "list", "value": null, "position": "1478.00;114.00", "size": "253;849", "children": [{"name": null, "role": "AXRow", "description": null, "role_description": "row", "value": null, "position": "1478.00;114.00", "size": "238;0", "children": [{"name": null, "role": "AXGroup", "description": null, "role_description": "group", "value": null, "position": "1478.00;123.00", "size": "238;42", "children": [{"name": null, "role": "AXStaticText", "description": null, "role_description": "text", "value": "CAUTION", "position": "1492.00;138.00", "size": "219;22", "children": []}]}]}, {"name": null, "role": "AXRow", "description": null, "role_description": "row", "value": null, "position": "1478.00;114.00", "size": "238;0", "children": [{"name": null, "role": "AXTextArea", "description": null, "role_description": "text entry area", "value": "", "position": "1478.00;114.00", "size": "238;0", "children": []}]}, {"name": null, "role": "AXRow", "description": null, "role_description": "row", "value": null, "position": "1478.00;114.00", "size": "238;60", "children": [{"name": null, "role": "AXGroup", "description": null, "role_description": "group", "value": null, "position": "1478.00;123.00", "size": "238;42", "children": [{"name": null, "role": "AXStaticText", "description": null, "role_description": "text", "value": "FLIGHT", "position": "1492.00;138.00", "size": "219;22", "children": []}]}]}, {"name": null, "role": "AXRow", "description": null, "role_description": "row", "value": null, "position": "1478.00;174.00", "size": "238;28", "children": [{"name": null, "role": "AXPopUpButton", "description": null, "role_description": "pop up button", "value": "Flight", "position": "1586.00;177.00", "size": "110;22", "children": []}]}, {"name": null, "role": "AXRow", "description": null, "role_description": "row", "value": null, "position": "1478.00;202.00", "size": "238;28", "children": [{"name": null, "role": "AXStaticText", "description": null, "role_description": "text", "value": "Date", "position": "1495.00;209.00", "size": "64;14", "children": []}, {"name": null, "role": "AXTextField", "description": null, "role_description": "text field", "value": "16.08.24", "position": "1564.00;206.00", "size": "132;19", "children": []}, {"name": "", "role": "AXButton", "description": null, "role_description": "button", "value": null, "position": "1676.00;208.00", "size": "18;16", "children": []}, {"name": null, "role": "AXStaticText", "description": null, "role_description": "text", "value": "UTC", "position": "1628.00;209.00", "size": "49;17", "children": []}]}, {"name": null, "role": "AXRow", "description": null, "role_description": "row", "value": null, "position": "1478.00;230.00", "size": "238;28", "children": [{"name": null, "role": "AXStaticText", "description": null, "role_description": "text", "value": "Aircraft ID", "position": "1495.00;237.00", "size": "64;14", "children": []}, {"name": null, "role": "AXTextField", "description": null, "role_description": "text field", "value": "", "position": "1564.00;234.00", "size": "132;19", "children": []}]}, {"name": null, "role": "AXRow", "description": null, "role_description": "row", "value": null, "position": "1478.00;258.00", "size": "238;28", "children": [{"name": null, "role": "AXStaticText", "description": null, "role_description": "text", "value": "Aircraft Type", "position": "1495.00;265.00", "size": "64;14", "children": []}, {"name": null, "role": "AXTextField", "description": null, "role_description": "text field", "value": "", "position": "1564.00;262.00", "size": "132;19", "children": []}]}, {"name": null, "role": "AXRow", "description": null, "role_description": "row", "value": null, "position": "1478.00;286.00", "size": "238;28", "children": [{"name": null, "role": "AXStaticText", "description": null, "role_description": "text", "value": "From", "position": "1495.00;293.00", "size": "64;14", "children": []}, {"name": null, "role": "AXTextField", "description": null, "role_description": "text field", "value": "", "position": "1564.00;290.00", "size": "132;19", "children": []}]}, {"name": null, "role": "AXRow", "description": null, "role_description": "row", "value": null, "position": "1478.00;314.00", "size": "238;40", "children": [{"name": null, "role": "AXTextField", "description": null, "role_description": "text field", "value": null, "position": "1498.00;317.00", "size": "206;33", "children": []}]}, {"name": null, "role": "AXRow", "description": null, "role_description": "row", "value": null, "position": "1478.00;354.00", "size": "238;28", "children": [{"name": null, "role": "AXStaticText", "description": null, "role_description": "text", "value": "To", "position": "1495.00;361.00", "size": "64;14", "children": []}, {"name": null, "role": "AXTextField", "description": null, "role_description": "text field", "value": "", "position": "1564.00;358.00", "size": "132;19", "children": []}]}, {"name": null, "role": "AXRow", "description": null, "role_description": "row", "value": null, "position": "1478.00;382.00", "size": "238;36", "children": [{"name": null, "role": "AXStaticText", "description": null, "role_description": "text", "value": "Out", "position": "1495.00;390.00", "size": "64;14", "children": []}, {"name": null, "role": "AXTextField", "description": null, "role_description": "text field", "value": "", "position": "1636.00;387.00", "size": "60;19", "children": []}, {"name": null, "role": "AXStaticText", "description": null, "role_description": "text", "value": "UTC", "position": "1562.00;407.00", "size": "66;11", "children": []}, {"name": null, "role": "AXStaticText", "description": null, "role_description": "text", "value": "GMT+2", "position": "1634.00;407.00", "size": "66;11", "children": []}, {"name": null, "role": "AXTextField", "description": null, "role_description": "text field", "value": "", "position": "1564.00;387.00", "size": "60;19", "children": []}]}, {"name": null, "role": "AXRow", "description": null, "role_description": "row", "value": null, "position": "1478.00;418.00", "size": "238;36", "children": [{"name": null, "role": "AXStaticText", "description": null, "role_description": "text", "value": "In", "position": "1495.00;426.00", "size": "64;14", "children": []}, {"name": null, "role": "AXTextField", "description": null, "role_description": "text field", "value": "", "position": "1636.00;423.00", "size": "60;19", "children": []}, {"name": null, "role": "AXStaticText", "description": null, "role_description": "text", "value": "UTC", "position": "1562.00;443.00", "size": "66;11", "children": []}, {"name": null, "role": "AXStaticText", "description": null, "role_description": "text", "value": "GMT+2", "position": "1634.00;443.00", "size": "66;11", "children": []}, {"name": null, "role": "AXTextField", "description": null, "role_description": "text field", "value": "", "position": "1564.00;423.00", "size": "60;19", "children": []}]}, {"name": null, "role": "AXRow", "description": null, "role_description": "row", "value": null, "position": "1478.00;454.00", "size": "238;60", "children": [{"name": null, "role": "AXGroup", "description": null, "role_description": "group", "value": null, "position": "1478.00;463.00", "size": "238;42", "children": [{"name": null, "role": "AXStaticText", "description": null, "role_description": "text", "value": "TIME", "position": "1492.00;478.00", "size": "219;22", "children": []}]}]}, {"name": null, "role": "AXRow", "description": null, "role_description": "row", "value": null, "position": "1478.00;514.00", "size": "238;28", "children": [{"name": null, "role": "AXStaticText", "description": null, "role_description": "text", "value": "Total Time", "position": "1495.00;521.00", "size": "64;14", "children": []}, {"name": null, "role": "AXTextField", "description": null, "role_description": "text field", "value": "", "position": "1564.00;518.00", "size": "132;19", "children": []}]}, {"name": null, "role": "AXRow", "description": null, "role_description": "row", "value": null, "position": "1478.00;542.00", "size": "238;28", "children": [{"name": null, "role": "AXStaticText", "description": null, "role_description": "text", "value": "Night", "position": "1495.00;549.00", "size": "64;14", "children": []}, {"name": null, "role": "AXTextField", "description": null, "role_description": "text field", "value": "", "position": "1564.00;546.00", "size": "132;19", "children": []}]}, {"name": null, "role": "AXRow", "description": null, "role_description": "row", "value": null, "position": "1478.00;570.00", "size": "238;28", "children": [{"name": null, "role": "AXStaticText", "description": null, "role_description": "text", "value": "PIC", "position": "1495.00;577.00", "size": "64;14", "children": []}, {"name": null, "role": "AXTextField", "description": null, "role_description": "text field", "value": "", "position": "1564.00;574.00", "size": "132;19", "children": []}]}, {"name": null, "role": "AXRow", "description": null, "role_description": "row", "value": null, "position": "1478.00;598.00", "size": "238;28", "children": [{"name": null, "role": "AXStaticText", "description": null, "role_description": "text", "value": "Dual Rcvd", "position": "1495.00;605.00", "size": "64;14", "children": []}, {"name": null, "role": "AXTextField", "description": null, "role_description": "text field", "value": "", "position": "1564.00;602.00", "size": "132;19", "children": []}]}, {"name": null, "role": "AXRow", "description": null, "role_description": "row", "value": null, "position": "1478.00;626.00", "size": "238;28", "children": [{"name": null, "role": "AXStaticText", "description": null, "role_description": "text", "value": "Solo", "position": "1495.00;633.00", "size": "64;14", "children": []}, {"name": null, "role": "AXTextField", "description": null, "role_description": "text field", "value": "", "position": "1564.00;630.00", "size": "132;19", "children": []}]}, {"name": null, "role": "AXRow", "description": null, "role_description": "row", "value": null, "position": "1478.00;654.00", "size": "238;28", "children": [{"name": null, "role": "AXStaticText", "description": null, "role_description": "text", "value": "XC", "position": "1495.00;661.00", "size": "64;14", "children": []}, {"name": null, "role": "AXTextField", "description": null, "role_description": "text field", "value": "", "position": "1564.00;658.00", "size": "132;19", "children": []}]}, {"name": null, "role": "AXRow", "description": null, "role_description": "row", "value": null, "position": "1478.00;682.00", "size": "238;28", "children": [{"name": null, "role": "AXStaticText", "description": null, "role_description": "text", "value": "Sim Inst", "position": "1495.00;689.00", "size": "64;14", "children": []}, {"name": null, "role": "AXTextField", "description": null, "role_description": "text field", "value": "", "position": "1564.00;686.00", "size": "132;19", "children": []}]}, {"name": null, "role": "AXRow", "description": null, "role_description": "row", "value": null, "position": "1478.00;710.00", "size": "238;28", "children": [{"name": null, "role": "AXStaticText", "description": null, "role_description": "text", "value": "Actual Inst", "position": "1495.00;717.00", "size": "64;14", "children": []}, {"name": null, "role": "AXTextField", "description": null, "role_description": "text field", "value": "", "position": "1564.00;714.00", "size": "132;19", "children": []}]}, {"name": null, "role": "AXRow", "description": null, "role_description": "row", "value": null, "position": "1478.00;738.00", "size": "238;28", "children": [{"name": null, "role": "AXStaticText", "description": null, "role_description": "text", "value": "Simulator", "position": "1495.00;745.00", "size": "64;14", "children": []}, {"name": null, "role": "AXTextField", "description": null, "role_description": "text field", "value": "", "position": "1564.00;742.00", "size": "132;19", "children": []}]}, {"name": null, "role": "AXRow", "description": null, "role_description": "row", "value": null, "position": "1478.00;766.00", "size": "238;28", "children": [{"name": null, "role": "AXStaticText", "description": null, "role_description": "text", "value": "Ground", "position": "1495.00;773.00", "size": "64;14", "children": []}, {"name": null, "role": "AXTextField", "description": null, "role_description": "text field", "value": "", "position": "1564.00;770.00", "size": "132;19", "children": []}]}, {"name": null, "role": "AXRow", "description": null, "role_description": "row", "value": null, "position": "1478.00;794.00", "size": "238;60", "children": [{"name": null, "role": "AXGroup", "description": null, "role_description": "group", "value": null, "position": "1478.00;803.00", "size": "238;42", "children": [{"name": null, "role": "AXStaticText", "description": null, "role_description": "text", "value": "CREW", "position": "1492.00;818.00", "size": "219;22", "children": []}]}]}, {"name": null, "role": "AXRow", "description": null, "role_description": "row", "value": null, "position": "1478.00;854.00", "size": "238;28", "children": [{"name": null, "role": "AXStaticText", "description": null, "role_description": "text", "value": "PIC/P1 Crew", "position": "1495.00;861.00", "size": "64;14", "children": []}, {"name": null, "role": "AXTextField", "description": null, "role_description": "text field", "value": "", "position": "1564.00;858.00", "size": "132;19", "children": []}]}, {"name": null, "role": "AXRow", "description": null, "role_description": "row", "value": null, "position": "1478.00;882.00", "size": "238;28", "children": [{"name": null, "role": "AXStaticText", "description": null, "role_description": "text", "value": "Student", "position": "1495.00;889.00", "size": "64;14", "children": []}, {"name": null, "role": "AXTextField", "description": null, "role_description": "text field", "value": "", "position": "1564.00;886.00", "size": "132;19", "children": []}]}, {"name": null, "role": "AXRow", "description": null, "role_description": "row", "value": null, "position": "1478.00;910.00", "size": "238;28", "children": [{"name": null, "role": "AXStaticText", "description": null, "role_description": "text", "value": "Instructor", "position": "1495.00;917.00", "size": "64;14", "children": []}, {"name": null, "role": "AXTextField", "description": null, "role_description": "text field", "value": "", "position": "1564.00;914.00", "size": "132;19", "children": []}]}, {"name": null, "role": "AXRow", "description": null, "role_description": "row", "value": null, "position": "1478.00;938.00", "size": "238;60", "children": [{"name": null, "role": "AXGroup", "description": null, "role_description": "group", "value": null, "position": "1478.00;947.00", "size": "238;42", "children": [{"name": null, "role": "AXStaticText", "description": null, "role_description": "text", "value": "LANDINGS", "position": "1492.00;962.00", "size": "219;22", "children": []}]}]}, {"name": null, "role": "AXRow", "description": null, "role_description": "row", "value": null, "position": "1478.00;998.00", "size": "238;28", "children": [{"name": null, "role": "AXStaticText", "description": null, "role_description": "text", "value": "Day T/O", "position": "1495.00;1005.00", "size": "64;14", "children": []}, {"name": null, "role": "AXTextField", "description": null, "role_description": "text field", "value": "", "position": "1564.00;1002.00", "size": "132;19", "children": []}]}, {"name": null, "role": "AXRow", "description": null, "role_description": "row", "value": null, "position": "1478.00;1026.00", "size": "238;28", "children": [{"name": null, "role": "AXStaticText", "description": null, "role_description": "text", "value": "Day Ldg", "position": "1495.00;1033.00", "size": "64;14", "children": []}, {"name": null, "role": "AXTextField", "description": null, "role_description": "text field", "value": "", "position": "1564.00;1030.00", "size": "132;19", "children": []}]}, {"name": null, "role": "AXRow", "description": null, "role_description": "row", "value": null, "position": "1478.00;1054.00", "size": "238;28", "children": [{"name": null, "role": "AXStaticText", "description": null, "role_description": "text", "value": "Night T/O", "position": "1495.00;1061.00", "size": "64;14", "children": []}, {"name": null, "role": "AXTextField", "description": null, "role_description": "text field", "value": "", "position": "1564.00;1058.00", "size": "132;19", "children": []}]}, {"name": null, "role": "AXRow", "description": null, "role_description": "row", "value": null, "position": "1478.00;1082.00", "size": "238;28", "children": [{"name": null, "role": "AXStaticText", "description": null, "role_description": "text", "value": "Night Ldg", "position": "1495.00;1089.00", "size": "64;14", "children": []}, {"name": null, "role": "AXTextField", "description": null, "role_description": "text field", "value": "", "position": "1564.00;1086.00", "size": "132;19", "children": []}]}, {"name": null, "role": "AXRow", "description": null, "role_description": "row", "value": null, "position": "1478.00;1110.00", "size": "238;60", "children": [{"name": null, "role": "AXGroup", "description": null, "role_description": "group", "value": null, "position": "1478.00;1119.00", "size": "238;42", "children": [{"name": null, "role": "AXStaticText", "description": null, "role_description": "text", "value": "OPERATIONS", "position": "1492.00;1134.00", "size": "219;22", "children": []}]}]}, {"name": null, "role": "AXRow", "description": null, "role_description": "row", "value": null, "position": "1478.00;1170.00", "size": "238;50", "children": [{"name": null, "role": "AXComboBox", "description": null, "role_description": "combo box", "value": "", "position": "1565.00;1173.00", "size": "109;22", "children": [{"name": "", "role": "AXButton", "description": null, "role_description": "button", "value": null, "position": "1656.00;1174.50", "size": "22;19", "children": []}]}, {"name": null, "role": "AXTextField", "description": null, "role_description": "text field", "value": "", "position": "1679.00;1175.00", "size": "17;18", "children": []}, {"name": null, "role": "AXTextField", "description": null, "role_description": "text field", "value": "", "position": "1634.00;1198.00", "size": "62;18", "children": []}, {"name": null, "role": "AXTextField", "description": null, "role_description": "text field", "value": "", "position": "1565.00;1198.00", "size": "61;18", "children": []}, {"name": null, "role": "AXStaticText", "description": null, "role_description": "text", "value": "Approach 1", "position": "1495.00;1177.00", "size": "64;14", "children": []}]}, {"name": null, "role": "AXRow", "description": null, "role_description": "row", "value": null, "position": "1478.00;1220.00", "size": "238;50", "children": [{"name": null, "role": "AXComboBox", "description": null, "role_description": "combo box", "value": "", "position": "1565.00;1223.00", "size": "109;22", "children": [{"name": "", "role": "AXButton", "description": null, "role_description": "button", "value": null, "position": "1656.00;1224.50", "size": "22;19", "children": []}]}, {"name": null, "role": "AXTextField", "description": null, "role_description": "text field", "value": "", "position": "1679.00;1225.00", "size": "17;18", "children": []}, {"name": null, "role": "AXTextField", "description": null, "role_description": "text field", "value": "", "position": "1634.00;1248.00", "size": "62;18", "children": []}, {"name": null, "role": "AXTextField", "description": null, "role_description": "text field", "value": "", "position": "1565.00;1248.00", "size": "61;18", "children": []}, {"name": null, "role": "AXStaticText", "description": null, "role_description": "text", "value": "Approach 2", "position": "1495.00;1227.00", "size": "64;14", "children": []}]}, {"name": null, "role": "AXRow", "description": null, "role_description": "row", "value": null, "position": "1478.00;1270.00", "size": "238;28", "children": [{"name": null, "role": "AXStaticText", "description": null, "role_description": "text", "value": "Holds", "position": "1495.00;1277.00", "size": "64;14", "children": []}, {"name": null, "role": "AXTextField", "description": null, "role_description": "text field", "value": "", "position": "1564.00;1274.00", "size": "132;19", "children": []}]}, {"name": null, "role": "AXRow", "description": null, "role_description": "row", "value": null, "position": "1478.00;1298.00", "size": "238;60", "children": [{"name": null, "role": "AXGroup", "description": null, "role_description": "group", "value": null, "position": "1478.00;1307.00", "size": "238;42", "children": [{"name": null, "role": "AXStaticText", "description": null, "role_description": "text", "value": "NOTES", "position": "1492.00;1322.00", "size": "219;22", "children": []}]}]}, {"name": null, "role": "AXRow", "description": null, "role_description": "row", "value": null, "position": "1478.00;1358.00", "size": "238;150", "children": [{"name": null, "role": "AXTextField", "description": null, "role_description": "text field", "value": "", "position": "1498.00;1366.00", "size": "198;135", "children": []}]}, {"name": null, "role": "AXRow", "description": null, "role_description": "row", "value": null, "position": "1478.00;1508.00", "size": "238;22", "children": [{"name": "Flight_Review", "role": "AXCheckBox", "description": null, "role_description": "checkbox", "value": 0, "position": "1583.00;1510.00", "size": "115;18", "children": []}]}]}, {"name": null, "role": "AXGroup", "description": null, "role_description": "group", "value": null, "position": "1478.00;80.00", "size": "251;37", "children": [{"name": "", "role": "AXCheckBox", "description": null, "role_description": "toggle button", "value": 0, "position": "1484.00;88.00", "size": "16;16", "children": []}, {"name": "", "role": "AXCheckBox", "description": "unlocked lock", "role_description": "toggle button", "value": 0, "position": "1505.00;86.00", "size": "12;20", "children": []}, {"name": "", "role": "AXButton", "description": null, "role_description": "button", "value": null, "position": "1502.00;88.00", "size": "18;18", "children": []}]}]}, {"name": null, "role": "AXGroup", "description": null, "role_description": "group", "value": null, "position": "218.00;963.00", "size": "1508;34", "children": [{"name": null, "role": "AXStaticText", "description": null, "role_description": "text", "value": "0:00 hours, 0:00 night, 0:00 day and 0 landings in 1 flights", "position": "266.00;971.00", "size": "1197;14", "children": []}, {"name": null, "role": "AXStaticText", "description": null, "role_description": "text", "value": "", "position": "266.00;971.00", "size": "1197;14", "children": []}, {"name": null, "role": "AXTextField", "description": null, "role_description": "search text field", "value": "", "position": "1489.00;968.00", "size": "219;19", "children": [{"name": "", "role": "AXButton", "description": "search", "role_description": "button", "value": null, "position": "1491.00;968.00", "size": "24;19", "children": []}]}, {"name": "", "role": "AXButton", "description": "add", "role_description": "button", "value": null, "position": "228.00;966.00", "size": "32;25", "children": []}]}]}, {"name": null, "role": "AXToolbar", "description": null, "role_description": "toolbar", "value": null, "position": "0.00;28.00", "size": "1728;52", "children": [{"name": "Logbook", "role": "AXButton", "description": null, "role_description": "button", "value": null, "position": "555.00;28.00", "size": "60;52", "children": []}, {"name": "Trips", "role": "AXButton", "description": null, "role_description": "button", "value": null, "position": "614.50;28.00", "size": "55;52", "children": []}, {"name": "Reports", "role": "AXButton", "description": null, "role_description": "button", "value": null, "position": "669.50;28.00", "size": "55;52", "children": []}, {"name": "Types", "role": "AXButton", "description": null, "role_description": "button", "value": null, "position": "724.50;28.00", "size": "55;52", "children": []}, {"name": "Aircraft", "role": "AXButton", "description": null, "role_description": "button", "value": null, "position": "779.50;28.00", "size": "55;52", "children": []}, {"name": "Places", "role": "AXButton", "description": null, "role_description": "button", "value": null, "position": "834.50;28.00", "size": "55;52", "children": []}, {"name": "People", "role": "AXButton", "description": null, "role_description": "button", "value": null, "position": "889.50;28.00", "size": "55;52", "children": []}, {"name": "Certificates", "role": "AXButton", "description": null, "role_description": "button", "value": null, "position": "944.50;28.00", "size": "75;52", "children": []}, {"name": "Sync", "role": "AXButton", "description": null, "role_description": "button", "value": null, "position": "1572.50;28.00", "size": "40;52", "children": []}, {"name": "Backups", "role": "AXButton", "description": null, "role_description": "button", "value": null, "position": "1612.50;28.00", "size": "59;52", "children": []}, {"name": "Notices", "role": "AXButton", "description": null, "role_description": "button", "value": null, "position": "1671.50;28.00", "size": "54;52", "children": []}]}, {"name": null, "role": "AXButton", "description": null, "role_description": "close button", "value": null, "position": "7.00;6.00", "size": "14;16", "children": []}, {"name": null, "role": "AXButton", "description": null, "role_description": "full screen button", "value": null, "position": "47.00;6.00", "size": "14;16", "children": [{"name": null, "role": "AXGroup", "description": null, "role_description": "group", "value": null, "position": "47.00;6.00", "size": "14;16", "children": [{"name": null, "role": "AXGroup", "description": null, "role_description": "group", "value": null, "position": "47.00;6.00", "size": "14;16", "children": []}]}]}, {"name": null, "role": "AXButton", "description": null, "role_description": "minimize button", "value": null, "position": "27.00;6.00", "size": "14;16", "children": []}, {"name": null, "role": "AXStaticText", "description": null, "role_description": "text", "value": "LogTen", "position": "838.00;5.00", "size": "51;16", "children": []}]}